Field crop: maize
Growth stage: 2
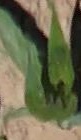
Species: maize